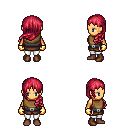
a pixel art fantasy rpg character, female body template, human, tanned skin, leather chest armor, white pants, ruby red left-swept hairstyle, gold gloves, brown shoes, four views (front, back, left, right), 2x2 character sprite sheet, small pixel art, hard edges, no anti-aliasing